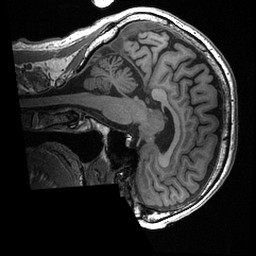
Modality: T1w
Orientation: sagittal
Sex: male
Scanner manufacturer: ge
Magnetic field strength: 3 T
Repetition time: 0.0064 s
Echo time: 0.00281 s